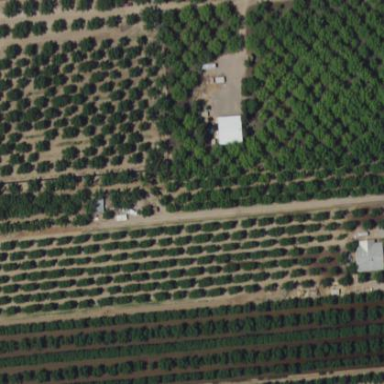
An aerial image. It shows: Orchard.